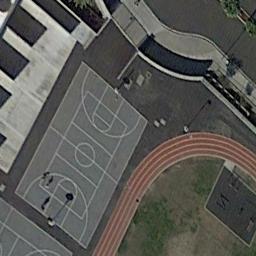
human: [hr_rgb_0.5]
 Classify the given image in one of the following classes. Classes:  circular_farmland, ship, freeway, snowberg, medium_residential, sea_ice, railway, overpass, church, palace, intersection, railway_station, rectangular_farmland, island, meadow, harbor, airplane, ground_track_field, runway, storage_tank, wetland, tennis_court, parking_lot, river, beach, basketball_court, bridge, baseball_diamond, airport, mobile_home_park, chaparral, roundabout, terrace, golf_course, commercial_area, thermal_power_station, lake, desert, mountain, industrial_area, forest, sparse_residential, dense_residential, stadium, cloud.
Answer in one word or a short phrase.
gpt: basketball_court